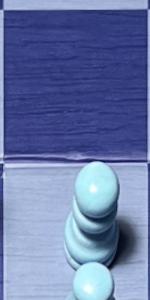
Label: Pawn_White